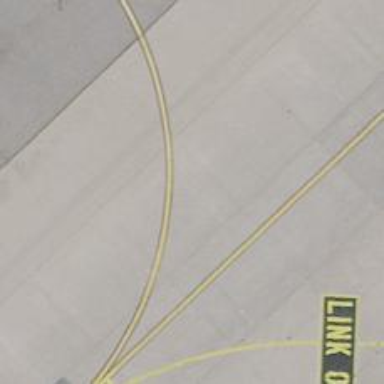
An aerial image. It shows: Image of taxiway at airport.